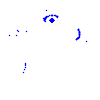
Particle: pion